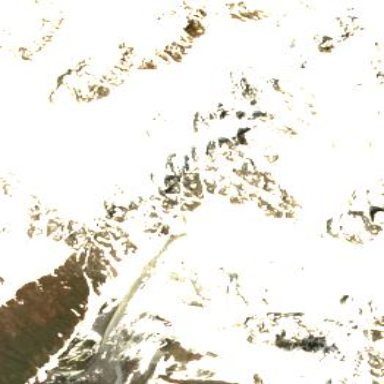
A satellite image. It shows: Stunning view of glacier.